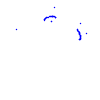
Particle: kaon